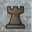
Piece: bR